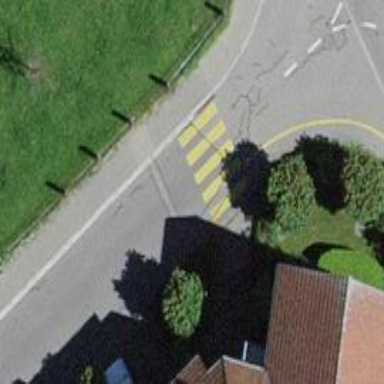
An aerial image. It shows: Zebra crossing on the road.